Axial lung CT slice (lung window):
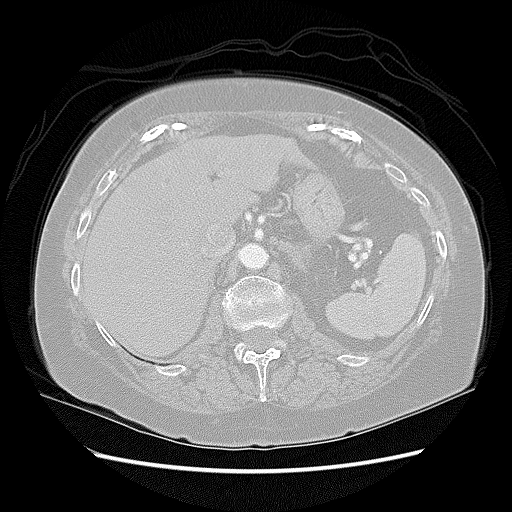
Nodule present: no